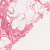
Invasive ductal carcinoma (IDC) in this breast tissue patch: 0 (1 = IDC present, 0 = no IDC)